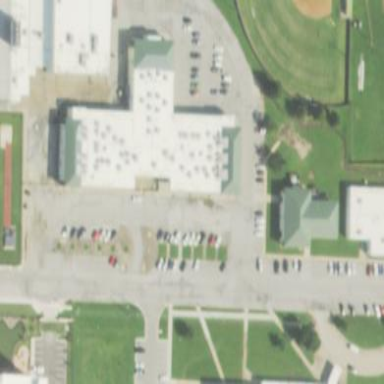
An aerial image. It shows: School building.